Question: How to populate C# DateTime object from this "03-06-2012 08:00 am" string.
I'm trying some code of follwoing type:
'''
DateTime lectureTime = DateTime.Parse("03-06-2012 08:00 am");
'''
I am using jQuery based this <URL> plugin to generate date time.
Update --
So many answers below and lot of stuff to clear basics for this small issue
From the below snapshot u can see what I tried and what i received during debugging in visual studio

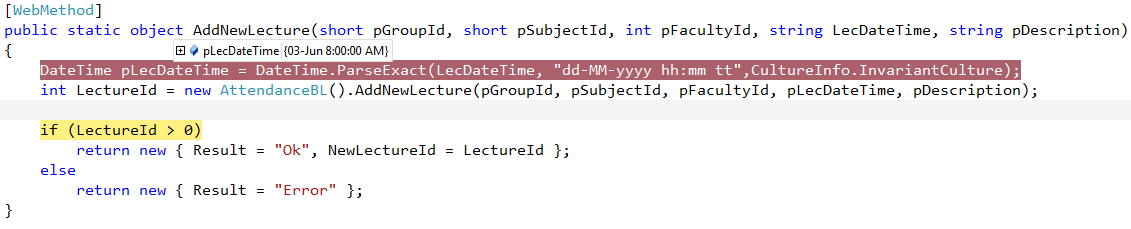
Answer: You need to use <URL>. Something like
'''
DateTime lectureTime = DateTime.ParseExact("03-06-2012 08:00 am", "dd-MM-yyyy hh:mm tt", CultureInfo.InvariantCulture);
'''